Question: This is my first Ember.js application. All Ember's examples and tutorials I found are a single controller with a single model or a single model having children models.
However, this application puts two models (companies and users) into a single controller (login) side by side. However it doesn't work very well.

Its jsbin.com code is at: <URL>
My design is: the login controller doesn't have a defined model, but two arrays of companies and users. Each of both has an _selid to indicate the current selection.
'''
window.App = Ember.Application.create({});
App.ApplicationStore = DS.Store.extend({
adapter: 'App.ApplicationAdapter',
});
App.ApplicationAdapter = DS.RESTAdapter.extend({
host: 'http://emberjs.azurewebsites.net',
headers: {
"Accept": "application/json",
}
});
App.Company = DS.Model.extend({
company: DS.attr('string')
});
App.User = DS.Model.extend({
userName: DS.attr('string'),
passwordHash: DS.attr('string'),
});
App.Router.map(function () {
this.resource("login", { path: '/login' });
});
App.IndexRoute = Ember.Route.extend({
redirect: function () {
this.transitionTo('login');
},
});
App.LoginRoute = Ember.Route.extend({
setupController: function (controller, model) {
var store = this.get('store');
controller.set('companies', store.find('company'));
controller.set('company_selid', 2);
controller.set('users', store.find('user'));
controller.set('user_selid', 3);
},
});
App.LoginController = Ember.ObjectController.extend({
companies: null,
company_selid: '2',
users: null,
user_selid: '3',
passwordHash: '',
actions: {
login: function () {
alert('login clicked');
},
},
});
'''
The login template contains two Ember.Select(s) for the arrays.
'''
<div class="input-group">
<label for="company" class="input-group-addon ">Company:</label>
{{view Ember.Select
class="form-control"
content=companies
optionValuePath="content.id"
optionLabelPath="content.company"
value="company_selid"
selectionBinding="company_selid"}}
</div>
<div class="input-group">
<label for="userName" class="input-group-addon">User Name:</label>
{{view Ember.Select
class="form-control"
content=users
optionValuePath="content.id"
optionLabelPath="content.userName"
value=user_selid
selection=user_selid
}}
</div>
'''
The server side returns:
'''
http://emberjs.azurewebsites.net/companies?format=json
{"companies":[
{"id":1,"company":"ABC Company"},
{"id":2,"company":"XYZ Company"}
]}
http://emberjs.azurewebsites.net/users?format=json
{"users":[
{"id":101,"userName":"Aaron","passwordHash":""},
{"id":102,"userName":"Brian","passwordHash":""},
{"id":103,"userName":"Corey","passwordHash":""},
{"id":104,"userName":"David","passwordHash":""}
]}
'''
My questions are:
Q1: What's the Ember's best practice to use single controller to embed multiple models? I'd like to have eager loading of two arrys, should I use Ember.RSVP in login model? Or should I use ContainerView?
Q2: In my code, the default options of two Ember.Select(s) doesn't work, it's always the 1st option, even I set them twice in login controller and setupController. How to fix it?
Thanks
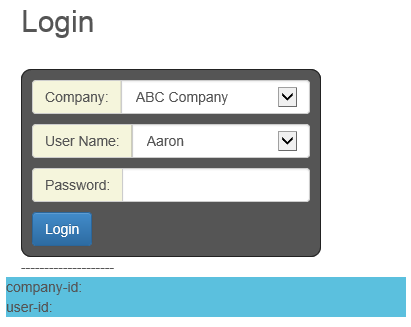
Answer: You're on the right track.
For loading the data I would load all the data in the 'model' hook using <URL> to return an object with all the data you need loaded, and then you can set the correct elements in the controller in 'setupController'.
As for the 'Ember.Select's the reason why it was not selecting the correct item was because you were not setting the value correctly.
There is 2 ways to get the currently selected item from an 'Ember.Select'
1. using the value attribute
2. using the selection attribute
The 'value' attribute gets or sets the selection .
The 'selection' attribute gets or sets the the selected element of content.
Since they represent 2 different things they should never be bound to the same property on your controller.
In your case the 'value' would be the selected 'model.id' and the 'selection' would be the entire 'model'.
Being that you wanted to set the selection using the 'id' you would need to bind 'company_selid' and 'user_selid' to the 'value' property of the 'Ember.Select'.
One thing to look out for when using ember data is that ember data will create the models with the 'id' as a string, so when setting the 'company_selid' you need to set it as string.
I setup a working bin here: <URL>